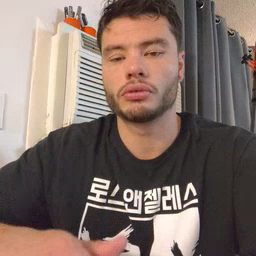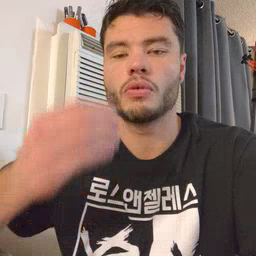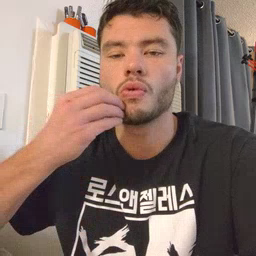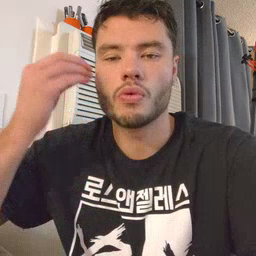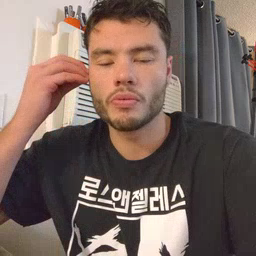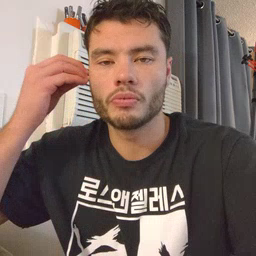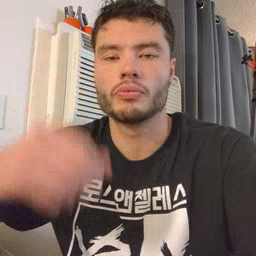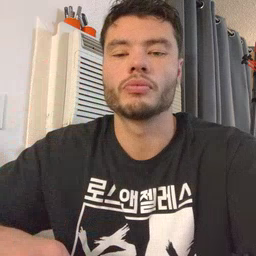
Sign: home